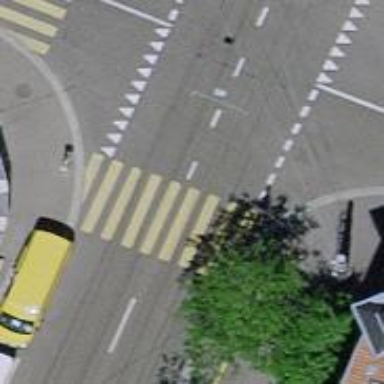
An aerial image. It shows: Tram crossing on the railway.